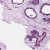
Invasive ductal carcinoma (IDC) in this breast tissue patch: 1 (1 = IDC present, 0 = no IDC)